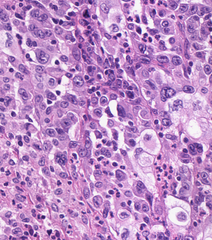
Tumor epithelial tissue: yes
Tumor-associated stroma tissue: no
Normal tissue: no